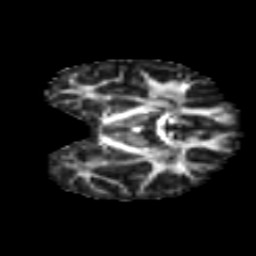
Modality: FA
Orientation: coronal
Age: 14
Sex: male
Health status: ill
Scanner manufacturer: ge
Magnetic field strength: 3 T
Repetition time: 6.752 s
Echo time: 0.079 s